Question: I'm trying to add a background that includes a gradient (I do want to use an image, not an android xml declared gradient effect).
This image is remarkably ruined by Android, it add some crappy banding whatever I try the result is the same (two capture of approximately the same region the distorted/normal images) :

My image is used as a layout background inside my layout XML :
'''
android:background="@drawable/background_gradient_dithered"
'''
I've tried to used an intermediate drawable to force dither whose xml is :
'''
<?xml version="1.0" encoding="utf-8"?>
<bitmap xmlns:android="http://schemas.android.com/apk/res/android"
android:src="@drawable/background_gradient" android:dither="true" android:antialias="true" android:filter="true"/>
'''
I've tried to have the following code in my onCreate() :
'''
getWindow().setFormat(PixelFormat.RGBA_8888);
'''
Both tries changed nothing.
Thanks
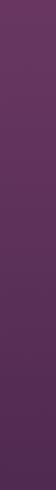
Answer: The correct solution was .... I bet you've guess it : I've learned it, every problem on Android might be a "restart Eclipse problem".
After some test I can add that enabling dethering is not useful when Format is set to PixelFormat.RGBA_8888
Readers should give a look to the answer given by @TenFour04, this approach can avoid to make drawable just to enable dithering.
'''
window.addFlags(WindowManager.LayoutParams.FLAG_DITHER);
'''
I've found out that even with these tricks the problem can persist. You can try to modifiy your PNG to have an alpha layer in it (change a pixel to a transparency of 99% for example), this would force android compiler to not play with it.